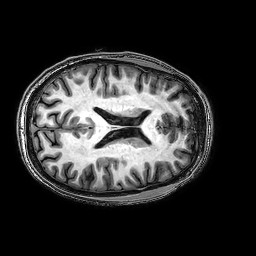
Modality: T1w
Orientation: axial
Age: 23
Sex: male
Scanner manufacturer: philips
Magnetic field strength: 3 T
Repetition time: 0.008098 s
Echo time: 0.0037 s